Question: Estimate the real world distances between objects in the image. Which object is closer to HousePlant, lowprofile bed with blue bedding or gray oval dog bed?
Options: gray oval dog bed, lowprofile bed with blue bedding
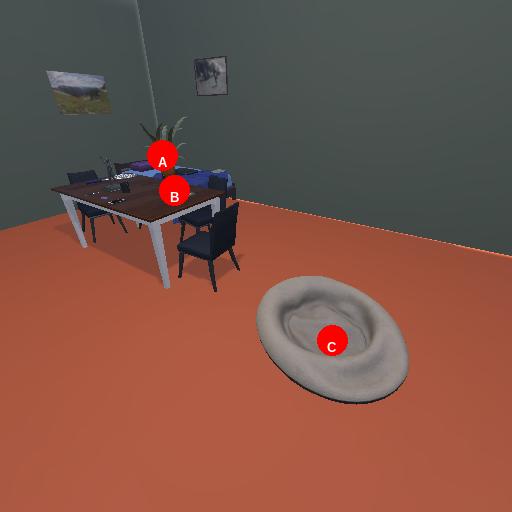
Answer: gray oval dog bed